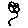
Label: flower